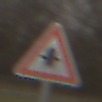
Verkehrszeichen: Vorfahrt
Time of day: Midday
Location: Outdoor (Nature)
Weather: Overcast
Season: NotSpecified
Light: Natural